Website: walmart
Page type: payment
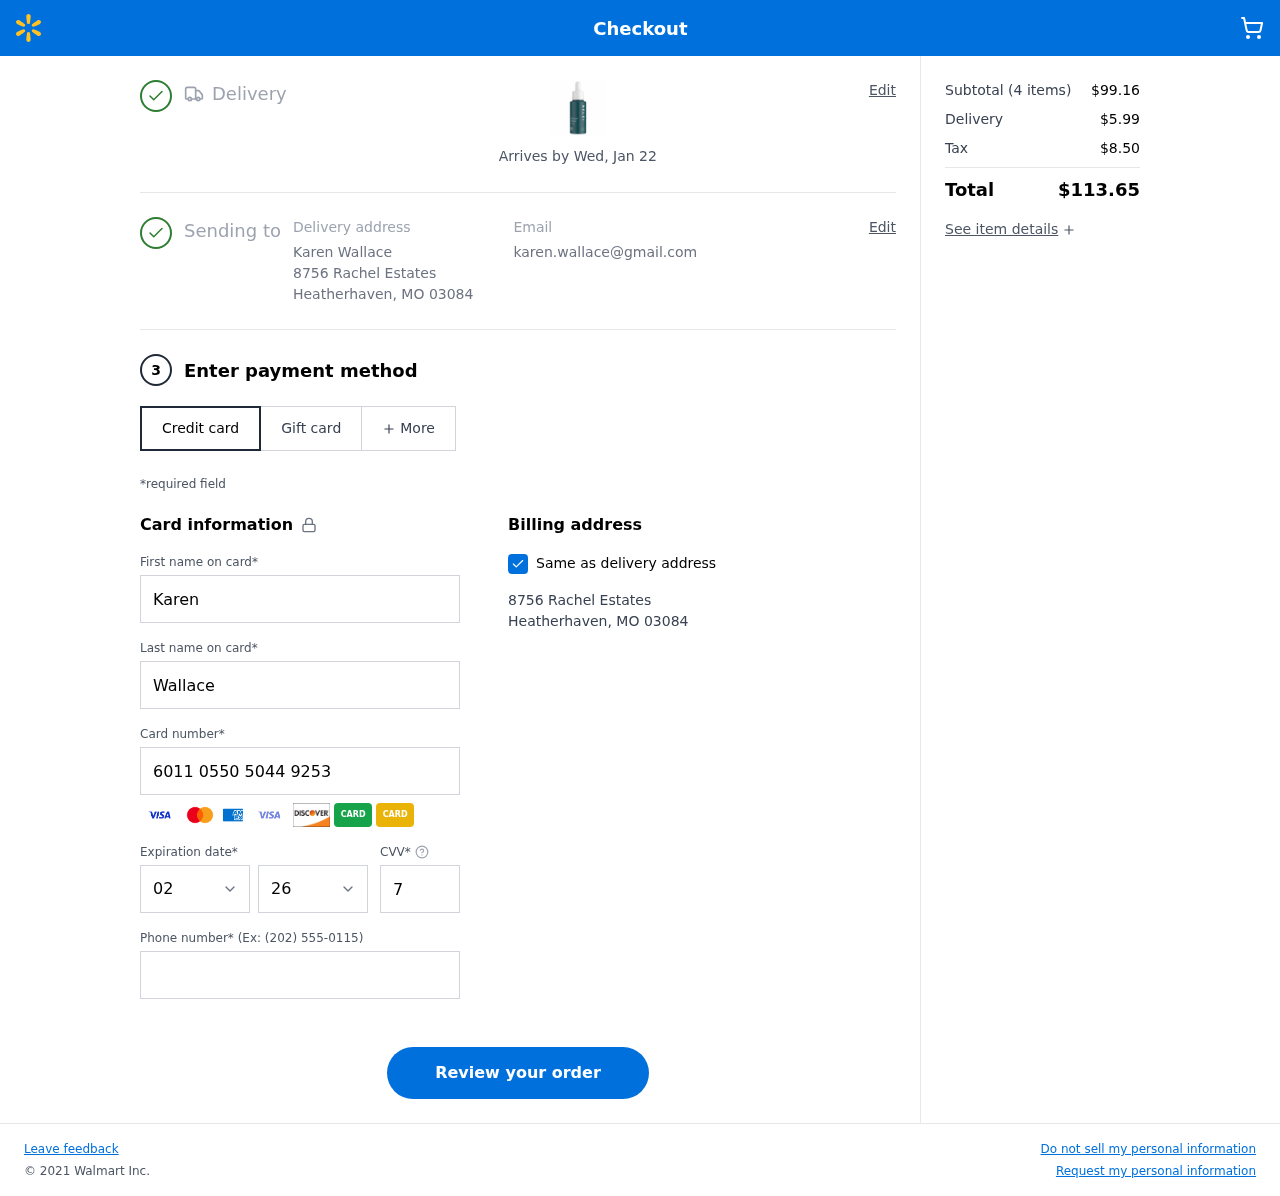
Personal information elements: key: PII_CARD_CVV
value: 749
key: PII_CARD_EXPIRY_MONTH
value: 02
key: PII_CARD_EXPIRY_YEAR
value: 26
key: PII_CARD_NUMBER
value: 6011 0550 5044 9253
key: PII_CITY
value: Heatherhaven
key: PII_EMAIL
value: karen.wallace@gmail.com
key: PII_FIRSTNAME
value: Karen
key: PII_FULLNAME
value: Karen Wallace
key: PII_LASTNAME
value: Wallace
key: PII_PHONE
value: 2894050250
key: PII_POSTCODE
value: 03084
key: PII_STATE_ABBR
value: MO
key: PII_STREET
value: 8756 Rachel Estates
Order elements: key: ORDER_DELIVERY_DATE
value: Arrives by Wed, Jan 22
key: ORDER_NUM_ITEMS
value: (4 items)
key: ORDER_SUBTOTAL
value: $99.16
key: ORDER_SHIPPING_COST
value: $5.99
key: ORDER_TAX
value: $8.50
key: ORDER_TOTAL
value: $113.65